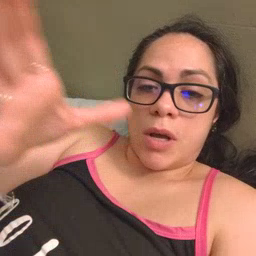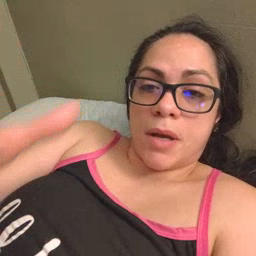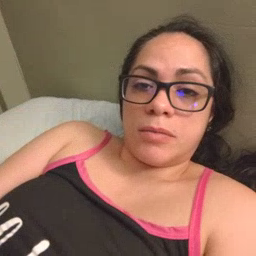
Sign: grandma